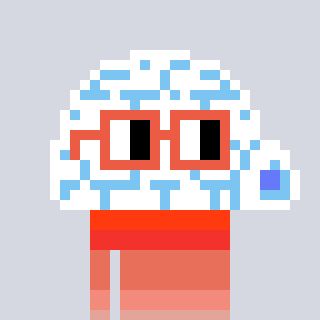
a pixel art character with square orange glasses, a igloo-shaped head and a bege-colored body on a cool background